Question: When I run the exe then face some errors in tesseract & opencv ocr.
How I solve my problem when I run the program then show this errors any suggestion about that?
The <URL> are:
'''
D:\OCR\Install-0penCV-with-Tesseract-Windows\OCVTessExampled\Debug>OCVTessExample.exe
4.1.0
Error in pixCreateHeader: width must be > 9
Error in pixCreateNoInit: pixd not made
Error in pixCreate: pixd not made
Error in pixGetData: pix not defined
Error in pixGetl: pix not defined
Error in pixGetDimensions: pix not defined
Error in pixGetColormap: pix not defined
Error in pixCopy: pixs not defined
Error in pixGetDepth: pix not defined
Error in pixGetWpl: pix not defined
Error in pixGetYRes: pix not defined
Error in pixClone: pixs not defined
Please call SetImage before attempting recognition.
'''
The version is:

My code:
'''
// Create Tesseract object
tesseract::TessBaseAPI *ocr = new tesseract::TessBaseAPI();
cout << ocr->Version() << endl;
// Initialize tesseract to use English (eng) and the LSTM OCR engine.
ocr->Init(NULL, "eng", tesseract::OEM_LSTM_ONLY);
//ocr->Init("tessdata", "eng", tesseract::OEM_LSTM_ONLY);
// Set Page segmentation mode to PSM_AUTO (3)
ocr->SetPageSegMode(tesseract::PSM_AUTO);
// Open input image using OpenCV
Mat im = cv::imread("img.png", IMREAD_COLOR);
//cv::imwrite("img.png", im);
//im = cv::imread("img.png");
// Set image data
ocr->SetImage(im.data, 2024, 1080, 3, im.step);
// Run Tesseract OCR on image
outText = string(ocr->GetUTF8Text());
// print recognized text
cout << outText << endl;
return EXIT_SUCCESS
'''
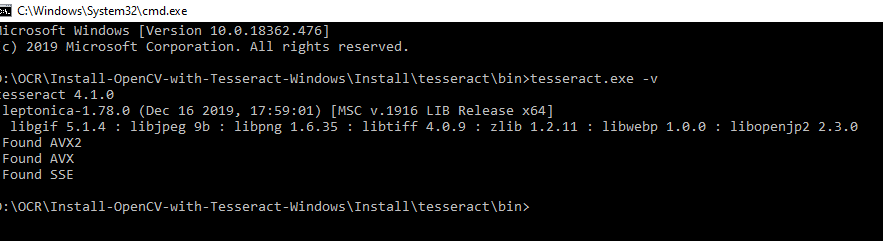
Answer: Here is simple minimum example of tesseract&opencv ('test-opencv.cpp'):
'''
#include <tesseract/baseapi.h>
#include <leptonica/allheaders.h>
#include <opencv2/opencv.hpp>
int main() {
char *outText;
tesseract::TessBaseAPI *api = new tesseract::TessBaseAPI();
if (api->Init(".", "eng")) {
fprintf(stderr, "Could not initialize tesseract.
");
exit(1);
}
cv::Mat im = cv::imread("img.png", cv::IMREAD_COLOR);
api->SetImage(im.data, im.cols, im.rows, 3, im.step);
outText = api->GetUTF8Text();
printf("OCR output:
%s", outText);
api->End();
delete [] outText;
return 0;
}
'''
I tested in on linux and compiled it with:
'''
g++ -O3 -std=c++11 test-opencv.cpp 'pkg-config --cflags --libs lept tesseract opencv' -o test-opencv
'''
So you need to adjust visual-c++ compilation argument by yourself.